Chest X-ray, PA view. Patient: 61 years old, sex F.
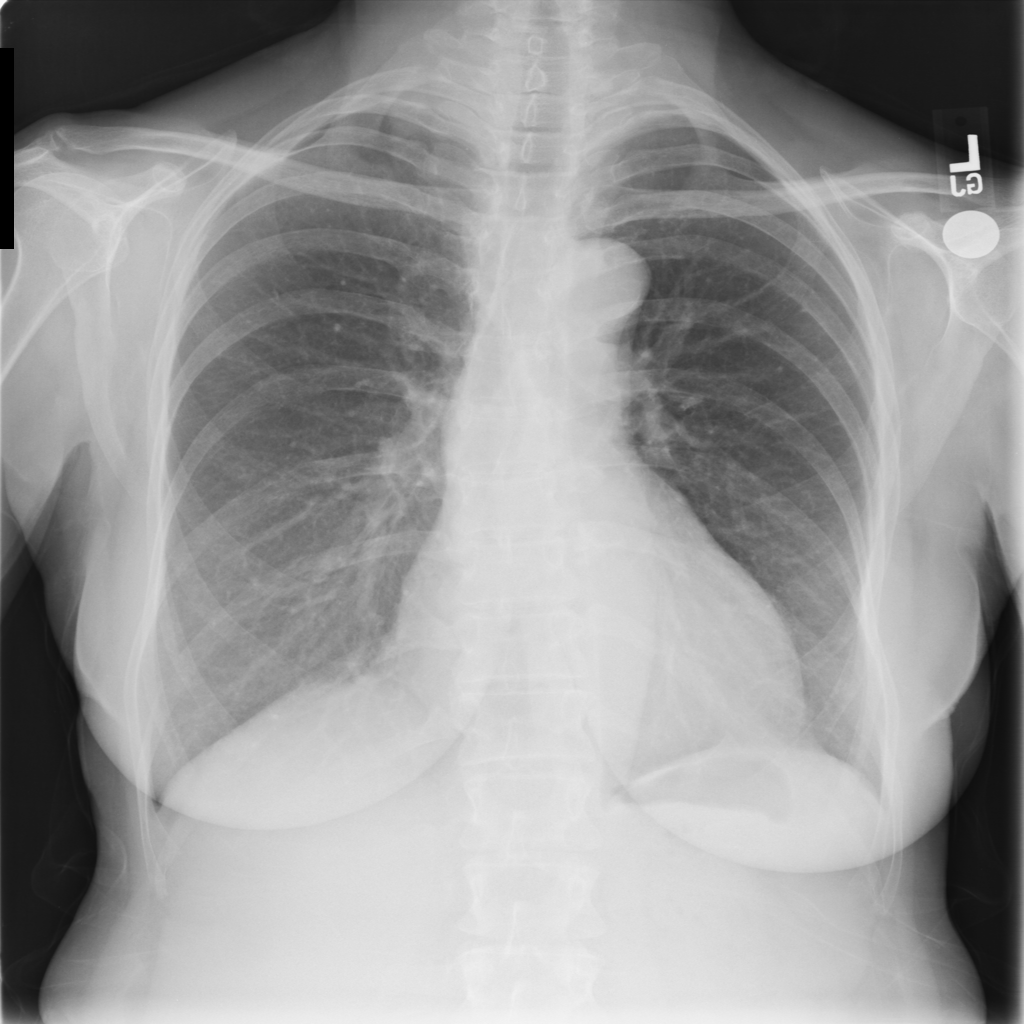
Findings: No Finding